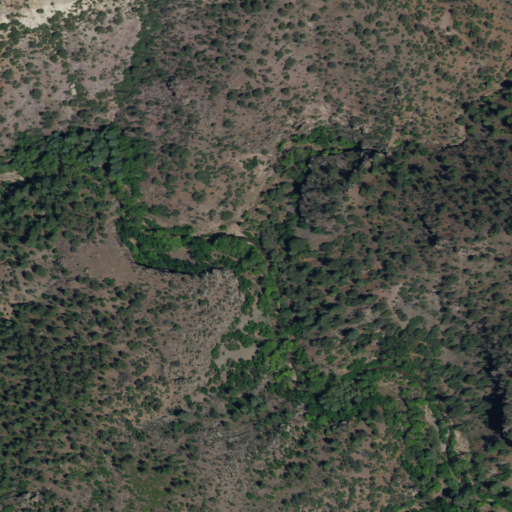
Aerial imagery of valley in New Mexico named Red Canyon containing evergreen forest and shrub